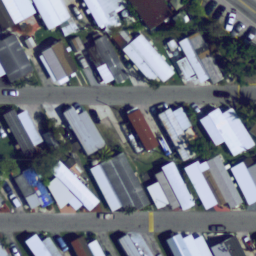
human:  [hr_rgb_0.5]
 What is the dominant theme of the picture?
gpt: mobile home park